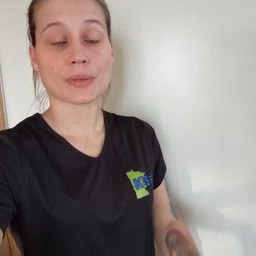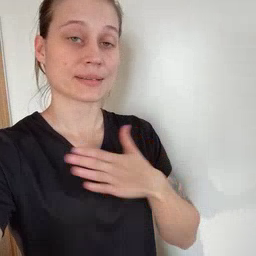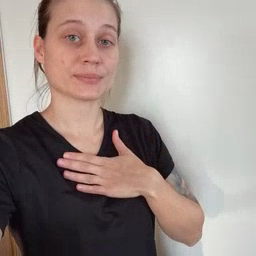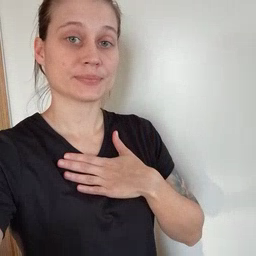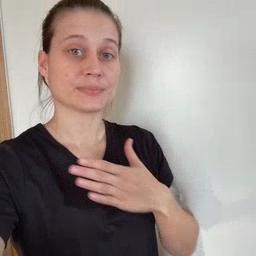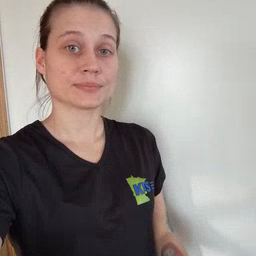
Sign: minemy